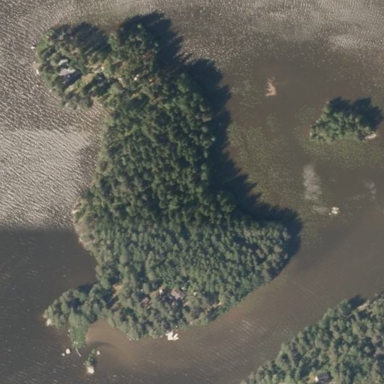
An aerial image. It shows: Image showing island.